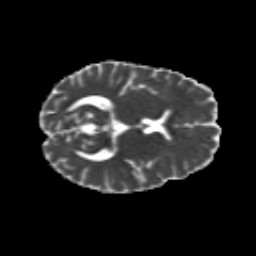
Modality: MD
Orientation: axial
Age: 21
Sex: female
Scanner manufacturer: siemens
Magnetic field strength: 3 T
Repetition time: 8.8 s
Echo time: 0.085 s